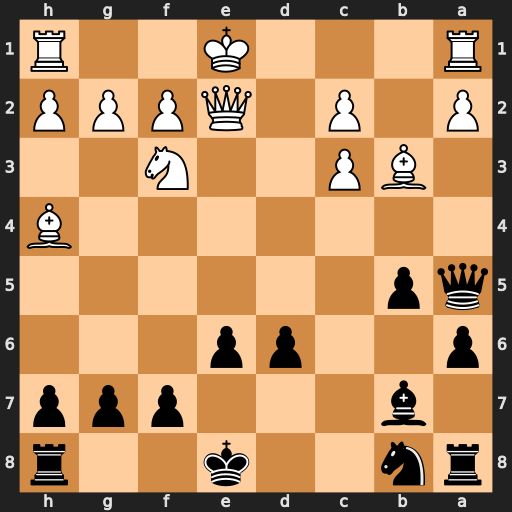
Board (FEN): rn2k2r/1b3ppp/p2pp3/qp6/7B/1BP2N2/P1P1QPPP/R3K2R
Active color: b
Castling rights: KQkq
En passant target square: -
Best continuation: Qxc3+ Qd2 Qxa1+ Ke2 Bxf3+